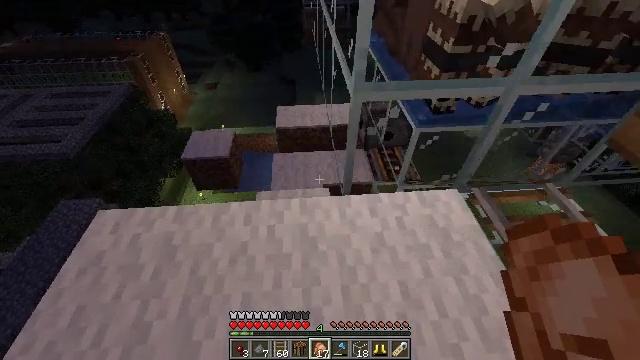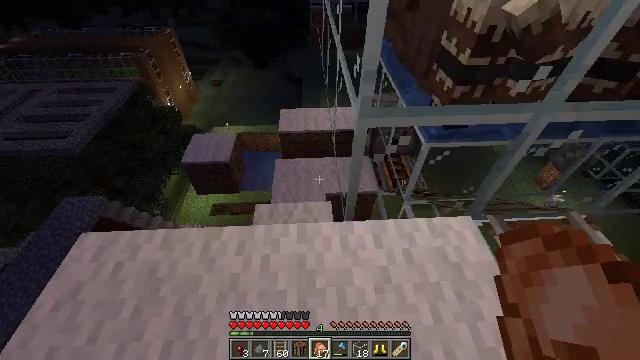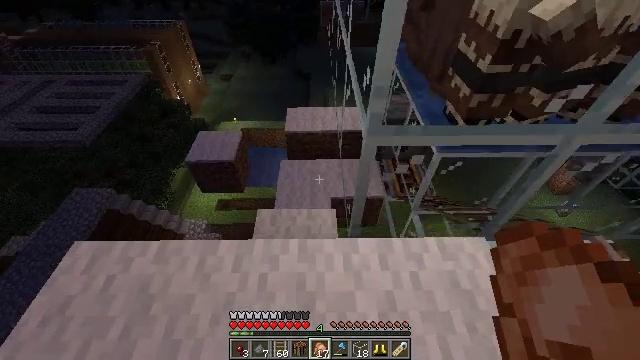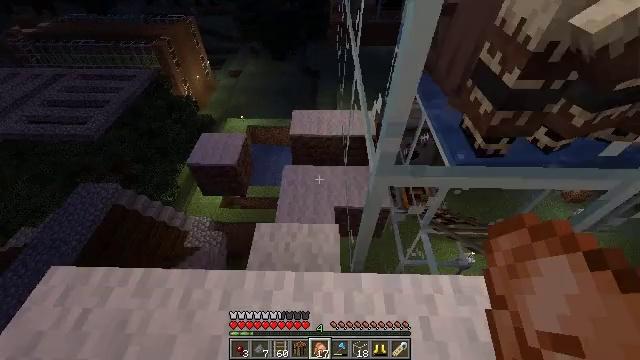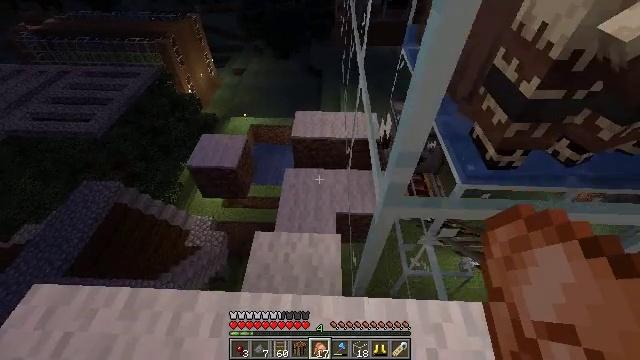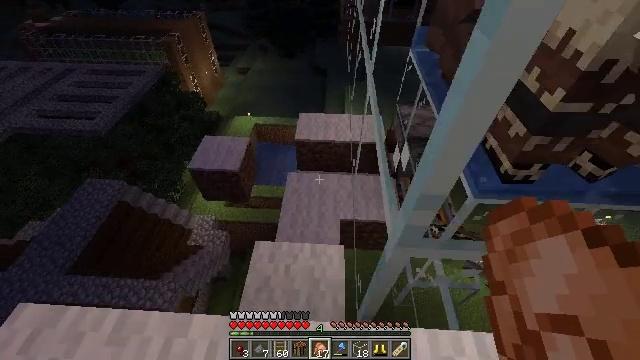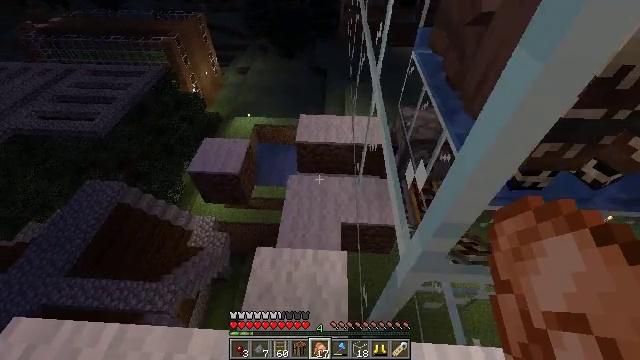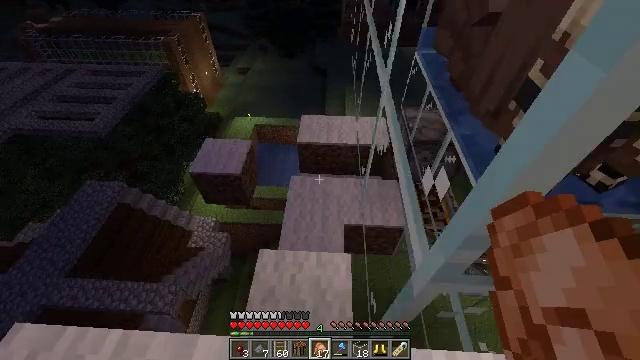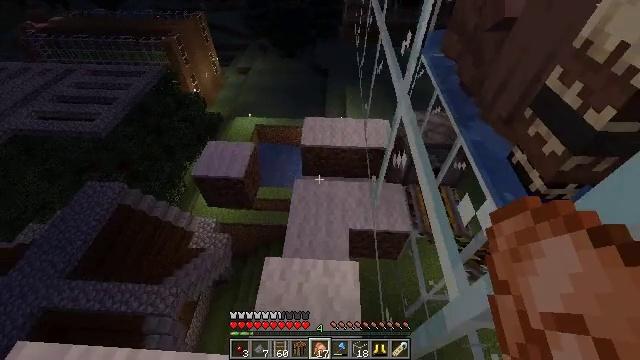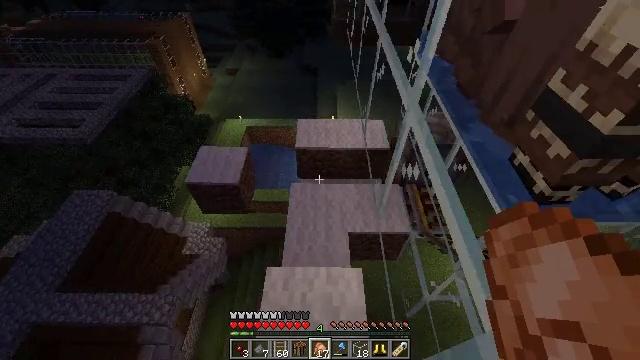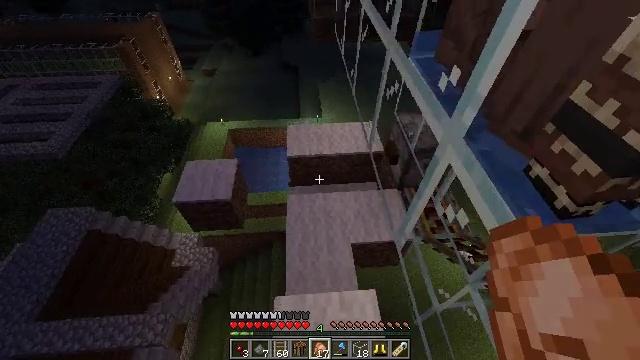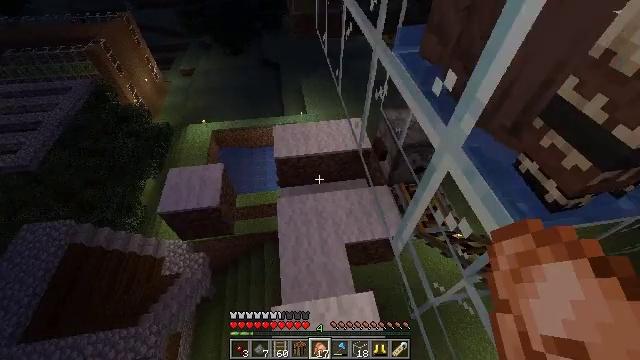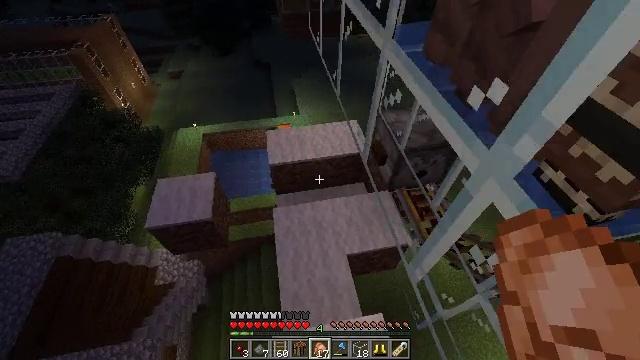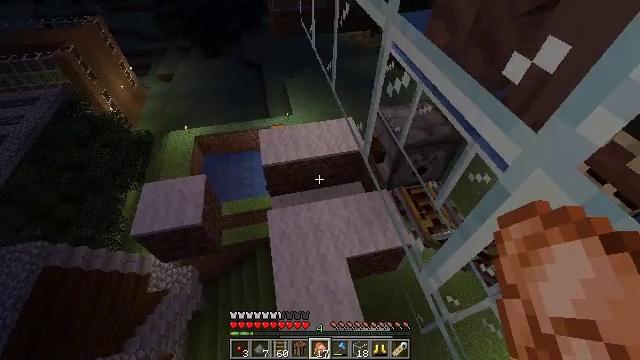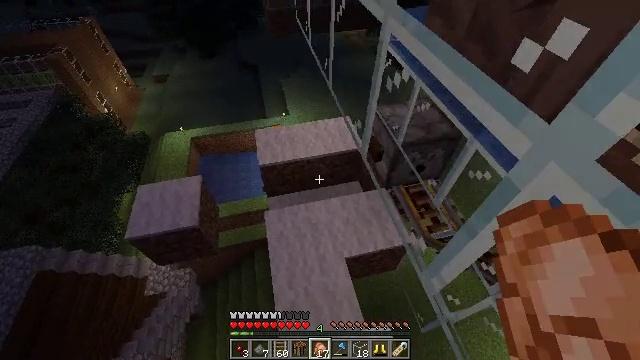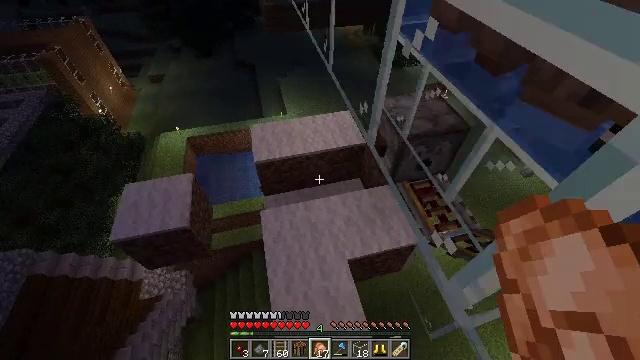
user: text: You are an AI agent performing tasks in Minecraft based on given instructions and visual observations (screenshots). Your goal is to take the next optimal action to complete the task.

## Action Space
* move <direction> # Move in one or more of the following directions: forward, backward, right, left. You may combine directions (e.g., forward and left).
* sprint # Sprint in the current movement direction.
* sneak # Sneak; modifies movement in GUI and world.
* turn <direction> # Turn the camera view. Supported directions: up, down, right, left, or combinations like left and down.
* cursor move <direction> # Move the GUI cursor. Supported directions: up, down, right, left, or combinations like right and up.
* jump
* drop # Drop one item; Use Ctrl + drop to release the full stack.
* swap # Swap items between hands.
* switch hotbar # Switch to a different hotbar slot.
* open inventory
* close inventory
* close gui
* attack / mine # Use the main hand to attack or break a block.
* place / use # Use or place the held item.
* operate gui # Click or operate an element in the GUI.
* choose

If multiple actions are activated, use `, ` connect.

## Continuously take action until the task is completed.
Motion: motion action
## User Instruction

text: Attack the glass to break it.
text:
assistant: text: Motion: move forward, turn left
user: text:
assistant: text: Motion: move forward, turn left
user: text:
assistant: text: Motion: move forward, turn left
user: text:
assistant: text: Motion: move forward
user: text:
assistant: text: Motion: move forward, turn left
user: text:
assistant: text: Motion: move forward
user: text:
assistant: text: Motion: move forward and move left
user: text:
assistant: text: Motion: move forward and move left
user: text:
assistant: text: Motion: move forward and move left, turn right
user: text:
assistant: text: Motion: move forward, turn right
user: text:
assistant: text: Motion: move forward, turn right
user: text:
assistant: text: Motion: move forward, turn right
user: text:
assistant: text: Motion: move forward, turn right
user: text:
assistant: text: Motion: move forward
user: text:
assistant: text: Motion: move forward
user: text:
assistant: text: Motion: move forward
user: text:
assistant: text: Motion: move forward
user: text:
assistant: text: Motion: move forward
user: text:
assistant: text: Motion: move forward
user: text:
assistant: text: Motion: move forward, turn right
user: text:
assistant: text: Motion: move forward, turn right
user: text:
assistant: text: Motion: move forward, turn right
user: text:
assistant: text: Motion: turn right
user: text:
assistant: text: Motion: turn right and up
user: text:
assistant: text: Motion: turn right and up
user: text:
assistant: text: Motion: turn right and up
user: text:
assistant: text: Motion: turn right and up
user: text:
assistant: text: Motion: turn right and up
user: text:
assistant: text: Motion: turn right and up
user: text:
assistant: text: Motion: no_op